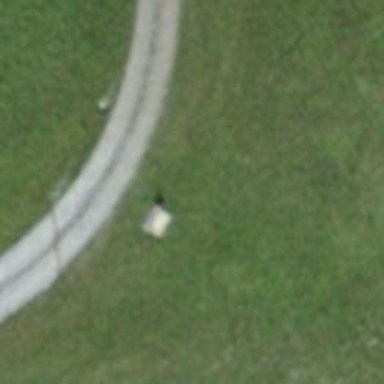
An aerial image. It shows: Bench for seating.